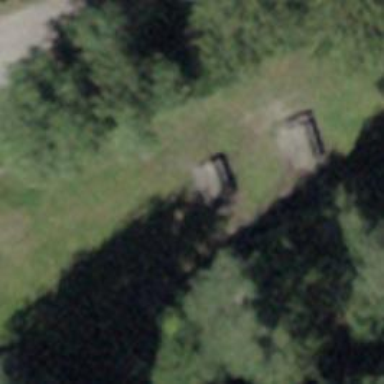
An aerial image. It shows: Picnic table located in leisure land area.